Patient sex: F
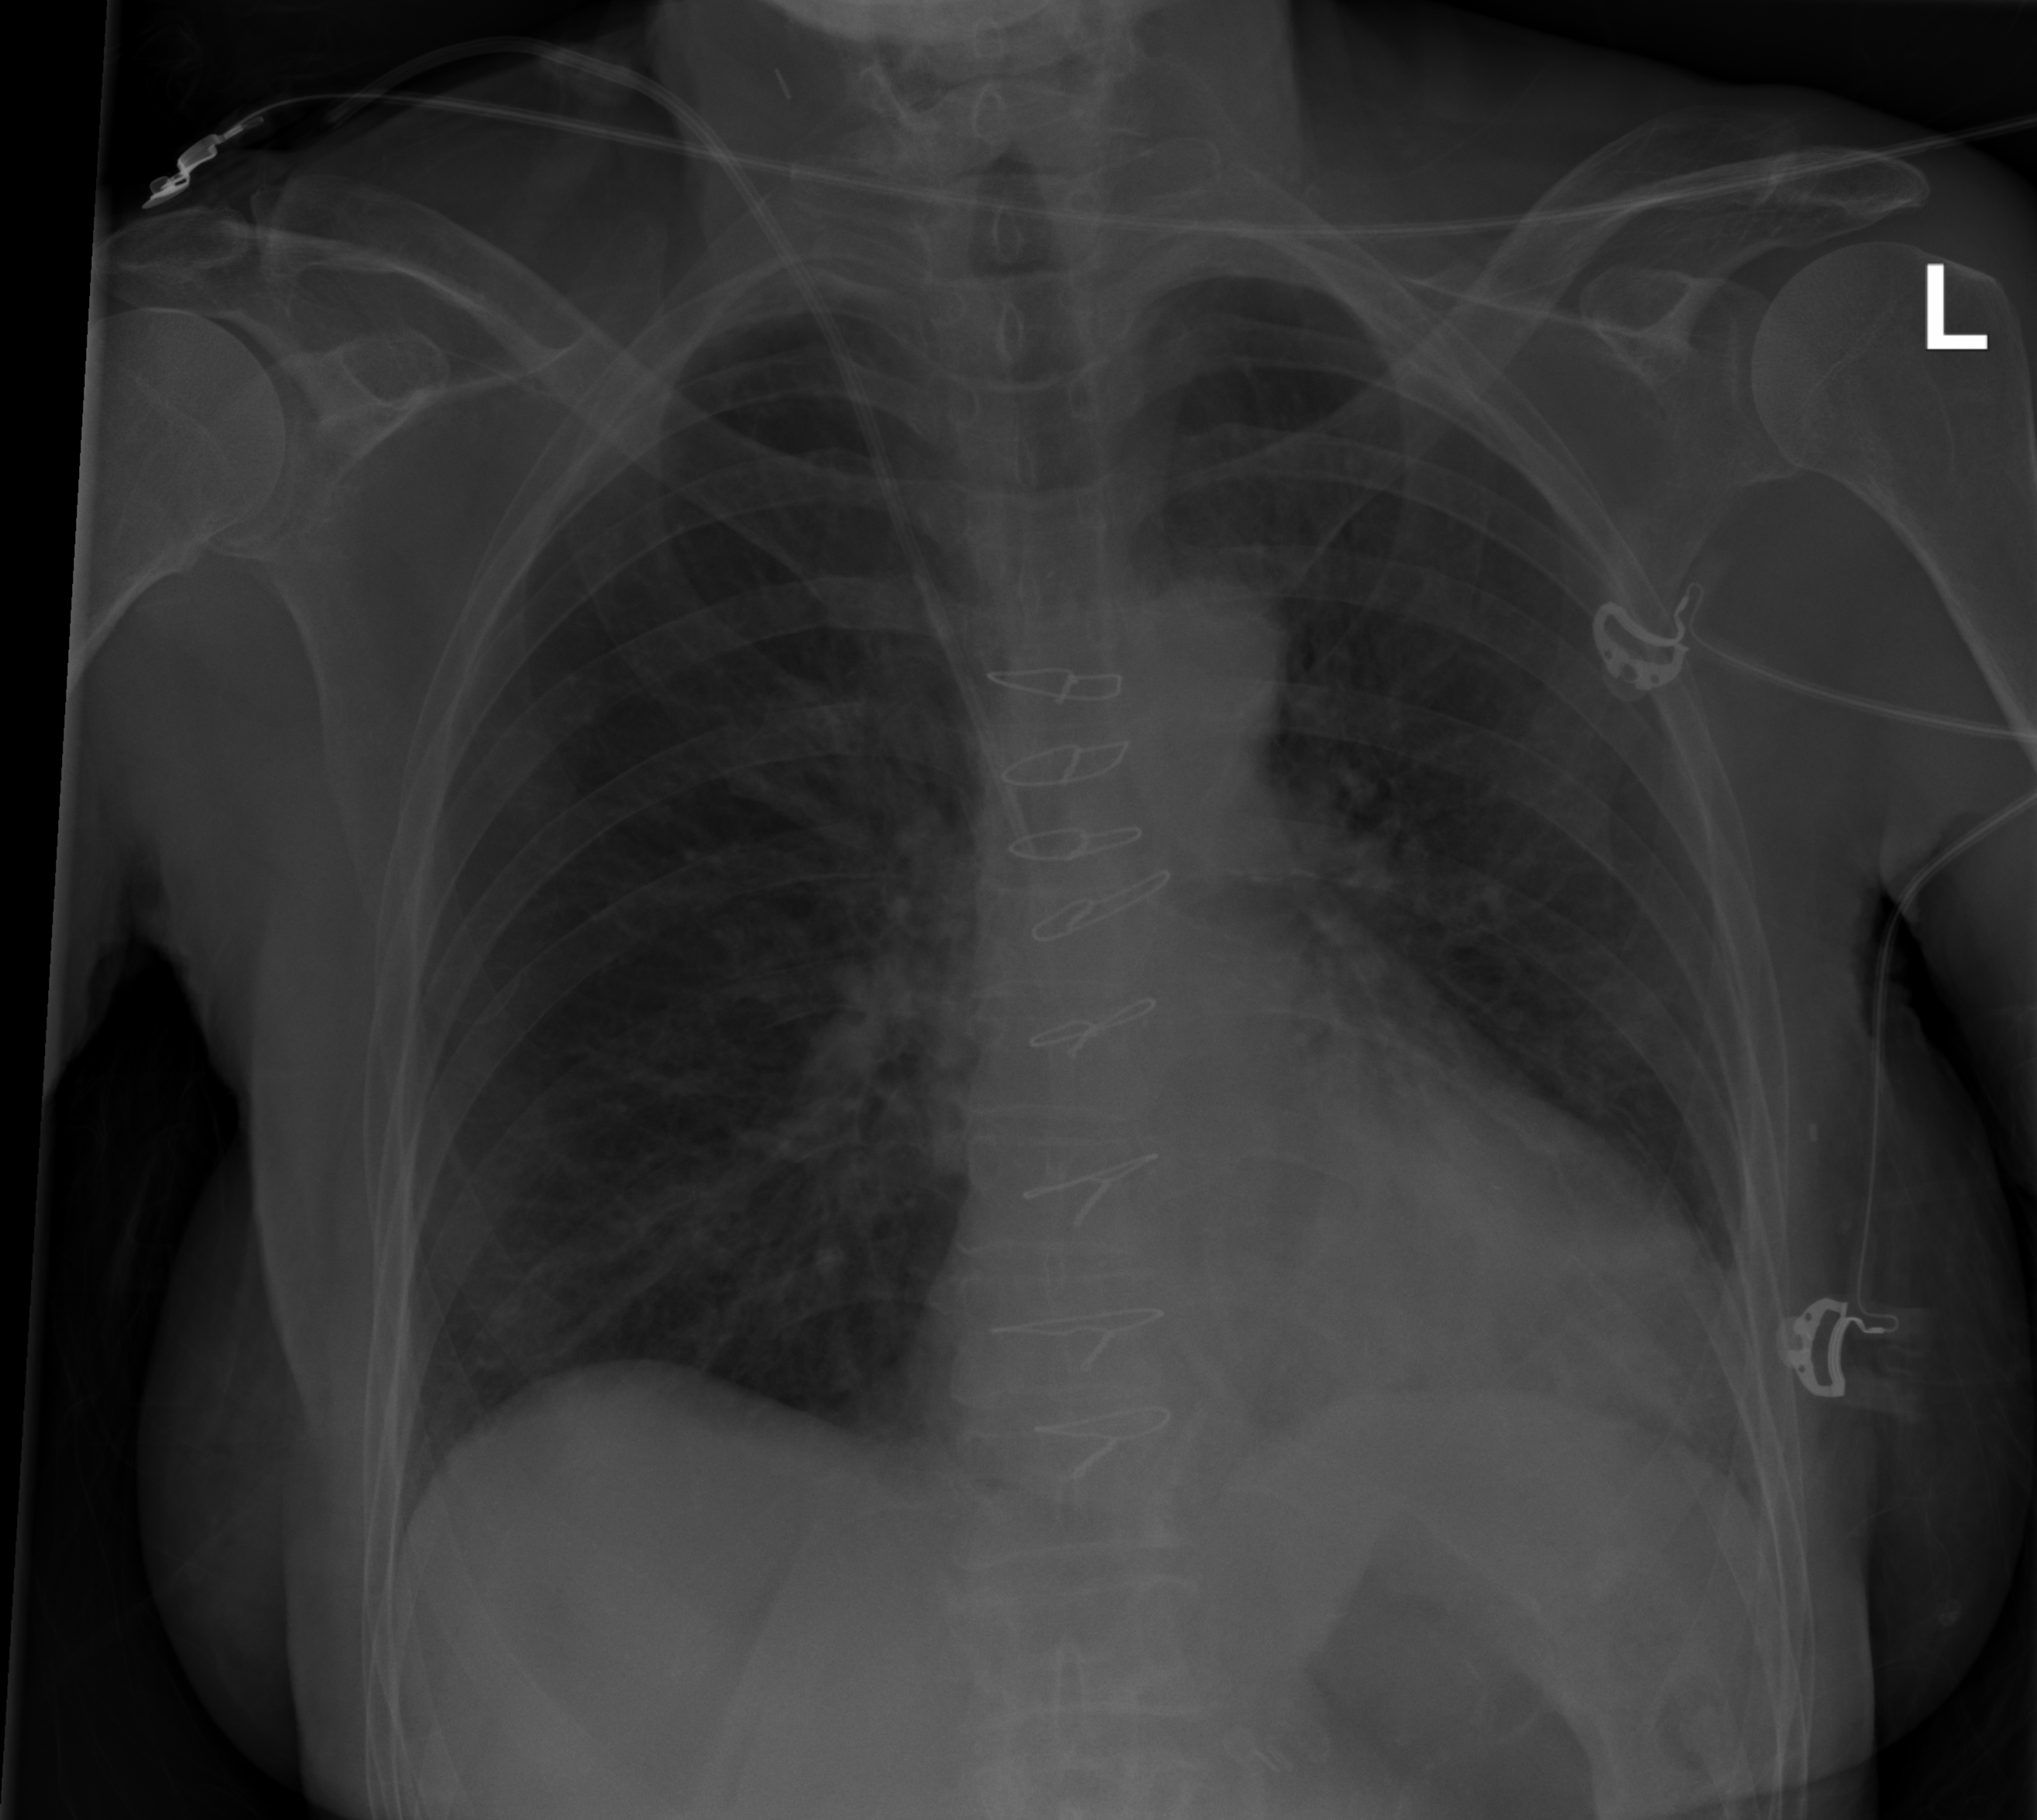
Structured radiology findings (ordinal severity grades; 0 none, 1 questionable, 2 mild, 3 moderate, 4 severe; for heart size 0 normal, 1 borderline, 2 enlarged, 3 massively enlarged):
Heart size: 0
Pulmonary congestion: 2
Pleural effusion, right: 0
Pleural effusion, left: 0
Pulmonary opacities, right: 0
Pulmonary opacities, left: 0
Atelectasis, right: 0
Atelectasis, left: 2